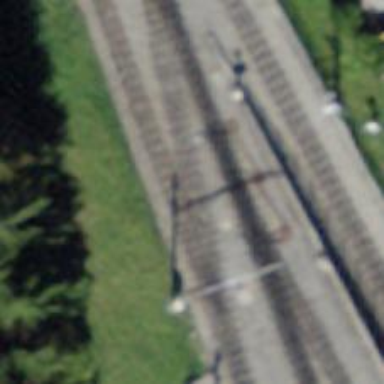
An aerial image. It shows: Narrow-gauge railway track with 1 electrified contact line.